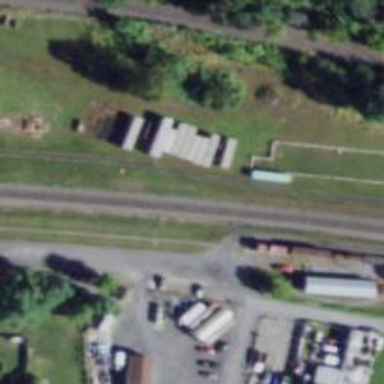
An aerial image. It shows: Railway level crossing.